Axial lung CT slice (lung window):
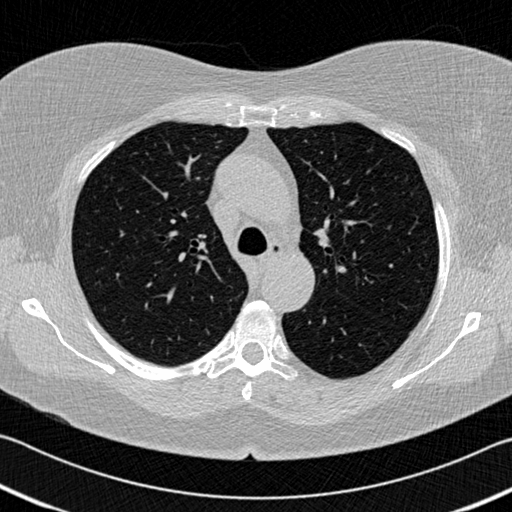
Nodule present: no